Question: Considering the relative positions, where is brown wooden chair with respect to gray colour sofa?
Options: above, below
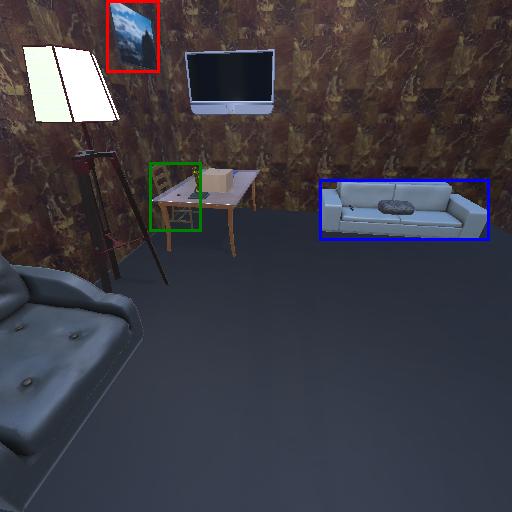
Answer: above